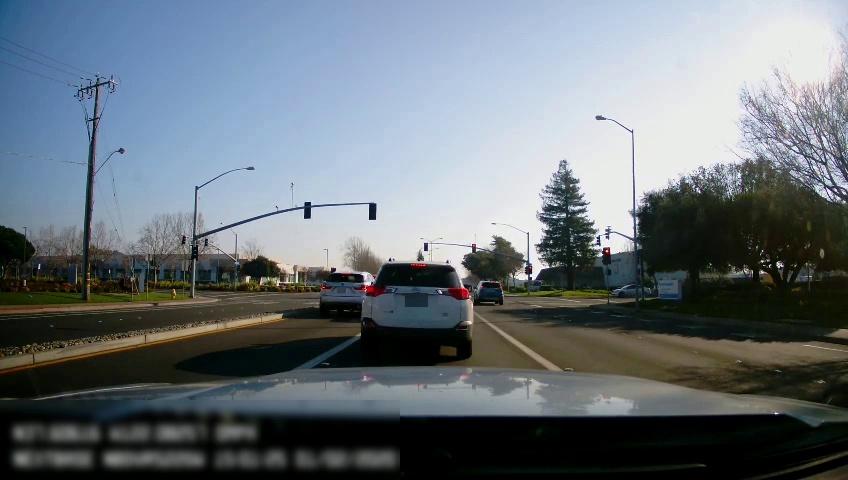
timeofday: Day
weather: Sunny
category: Drivable Space
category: Drivable Space
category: Vehicles | SUV
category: Vehicles | SUV
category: Vehicles | SUV
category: Vehicles | Car
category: Lanes | Alternate Lane
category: Lanes | Current Lane
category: Lanes | Current Lane
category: Lanes | Alternate Lane
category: Lanes | Opposite Lane
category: Lanes | Opposite Lane
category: Traffic | Lights
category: Traffic | Lights
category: Traffic | Lights
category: Traffic | Lights
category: Traffic | Lights
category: Traffic | Lights
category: Traffic | Lights
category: Traffic | Lights